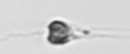
Label: Apedinella